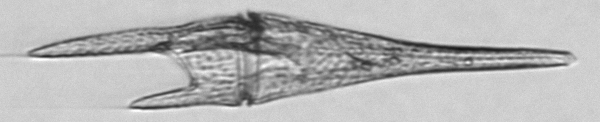
Label: Tripos_furca